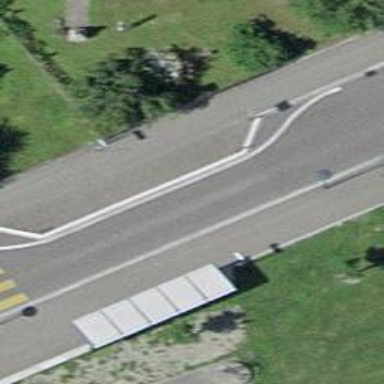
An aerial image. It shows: Bus stop with traffic calming choker. It is designated as public transport stop position.